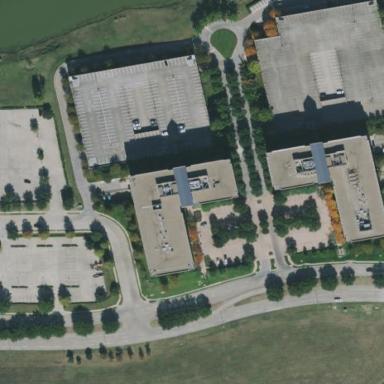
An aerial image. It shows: Office building.